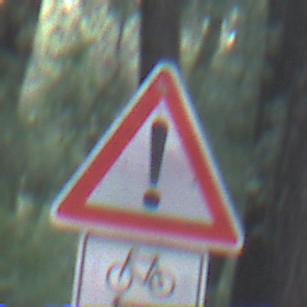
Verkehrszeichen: Gefahrenstelle
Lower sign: RichtungsangabeDurchPfeile9
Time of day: SunriseSunset
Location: Outdoor (Nature)
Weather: NotSpecified
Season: Autumn
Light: Natural